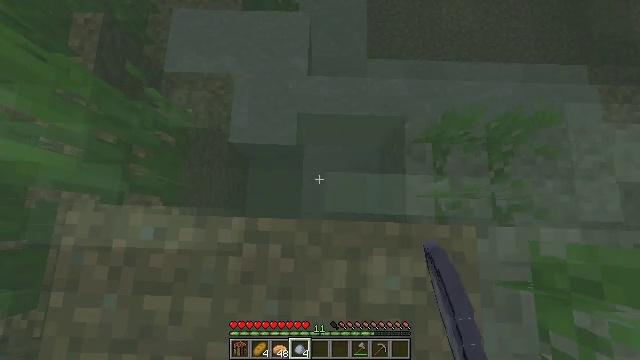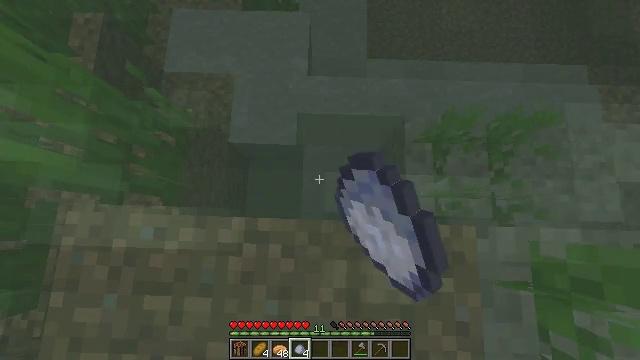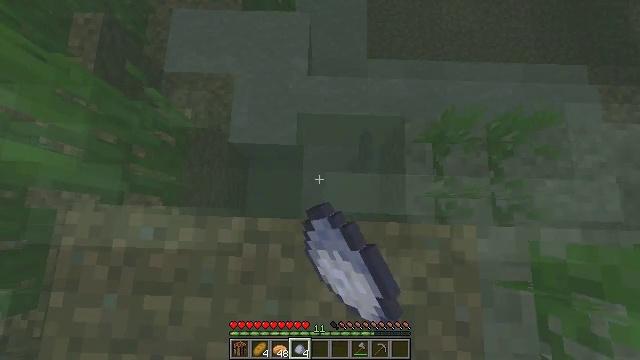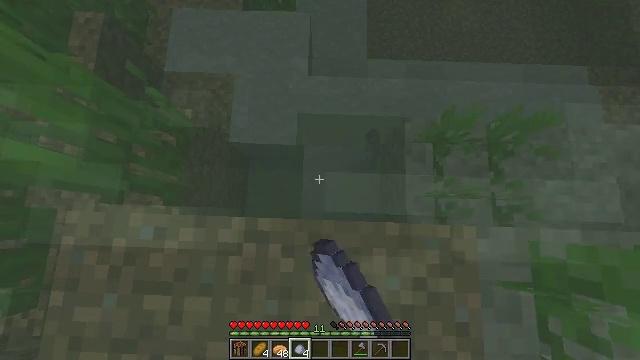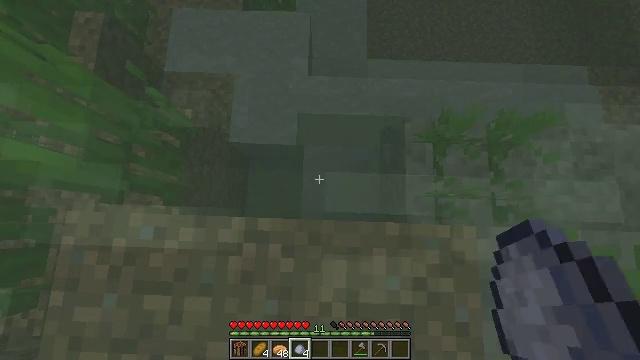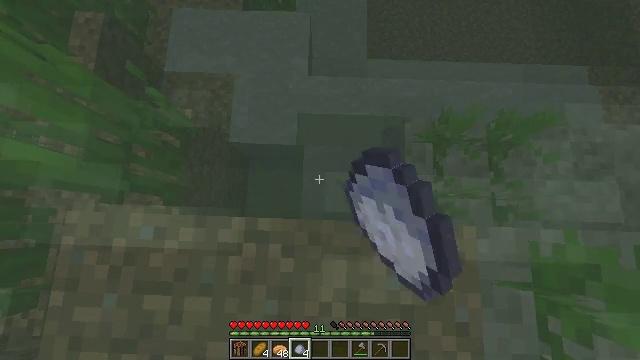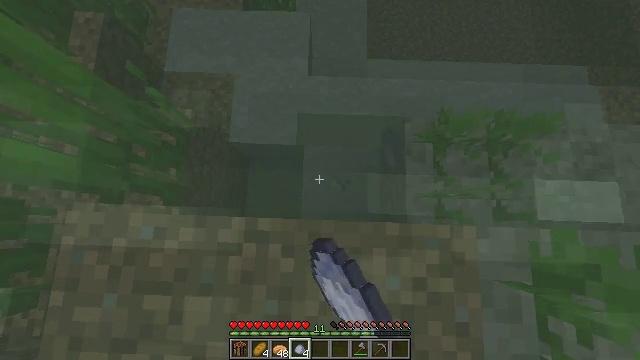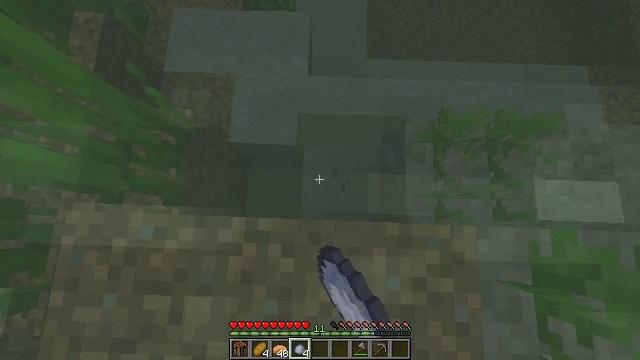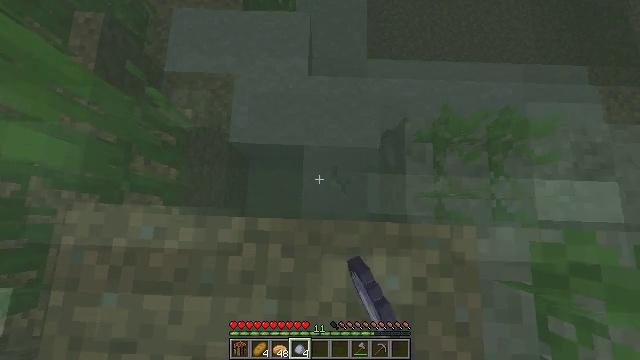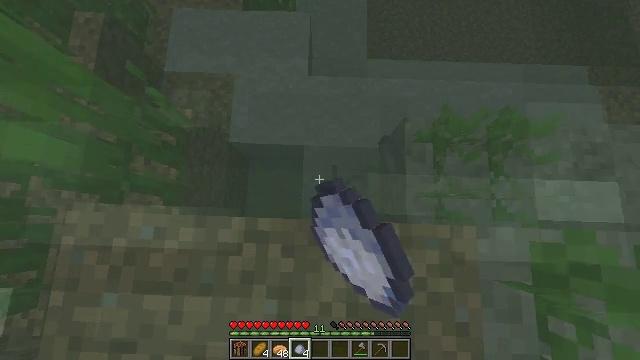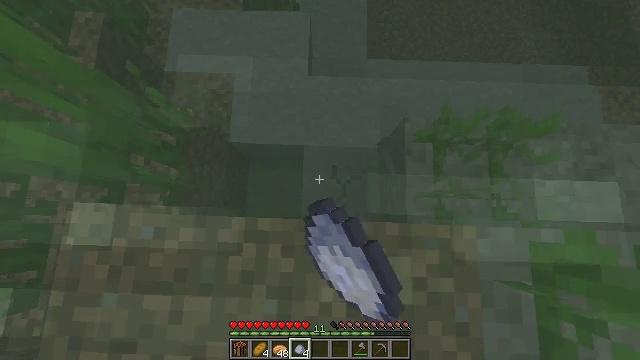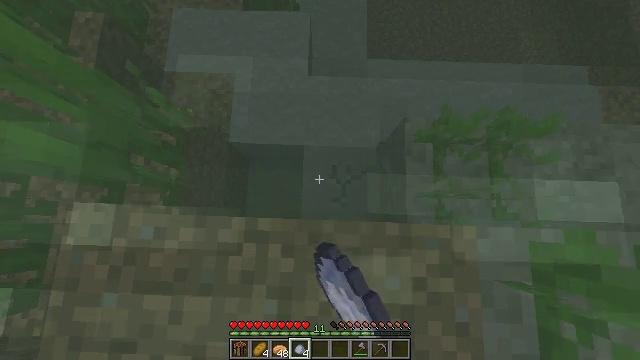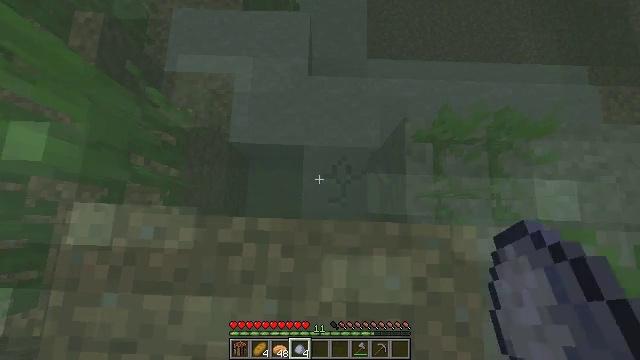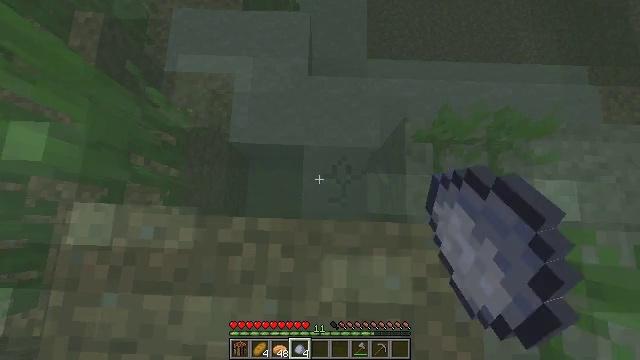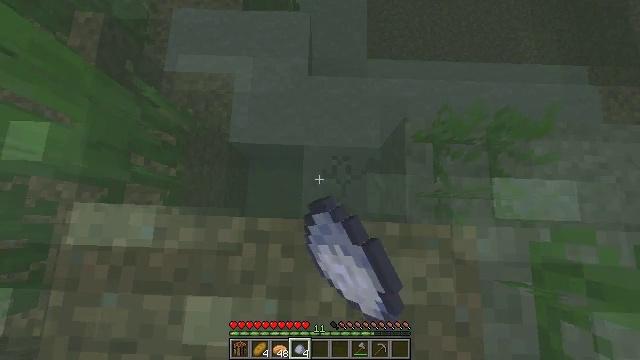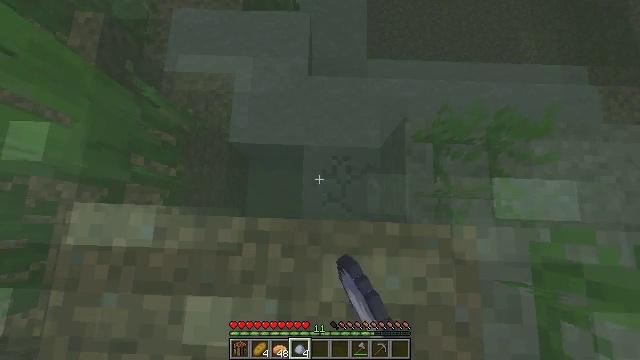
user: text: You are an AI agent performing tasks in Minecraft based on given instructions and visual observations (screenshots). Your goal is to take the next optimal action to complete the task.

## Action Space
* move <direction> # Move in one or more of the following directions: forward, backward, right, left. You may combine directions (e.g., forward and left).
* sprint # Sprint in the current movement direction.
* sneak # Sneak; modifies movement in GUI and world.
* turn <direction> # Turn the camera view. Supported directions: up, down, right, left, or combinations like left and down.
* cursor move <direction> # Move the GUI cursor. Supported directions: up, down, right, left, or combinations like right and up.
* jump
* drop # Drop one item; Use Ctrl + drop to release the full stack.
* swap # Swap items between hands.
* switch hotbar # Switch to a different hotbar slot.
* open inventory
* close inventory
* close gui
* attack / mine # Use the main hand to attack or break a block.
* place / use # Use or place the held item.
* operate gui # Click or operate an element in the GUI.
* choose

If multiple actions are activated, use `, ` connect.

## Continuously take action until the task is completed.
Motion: motion action
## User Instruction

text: Collect clay by holding down the left mouse button.
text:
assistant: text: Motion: sneak, attack / mine
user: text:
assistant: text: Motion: sneak, attack / mine
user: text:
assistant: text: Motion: sneak, attack / mine
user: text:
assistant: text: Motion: sneak, attack / mine
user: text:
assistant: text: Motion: sneak, attack / mine
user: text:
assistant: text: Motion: sneak, attack / mine
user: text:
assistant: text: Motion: sneak, attack / mine
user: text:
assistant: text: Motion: sneak, attack / mine
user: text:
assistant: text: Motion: sneak, attack / mine
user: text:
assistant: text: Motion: sneak, attack / mine
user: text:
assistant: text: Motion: sneak, attack / mine
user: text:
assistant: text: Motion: sneak, attack / mine
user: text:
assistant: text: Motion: sneak, attack / mine
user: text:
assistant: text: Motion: sneak, attack / mine
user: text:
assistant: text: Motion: sneak, attack / mine
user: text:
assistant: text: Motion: sneak, attack / mine
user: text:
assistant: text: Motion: sneak, attack / mine
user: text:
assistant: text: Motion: sneak, attack / mine
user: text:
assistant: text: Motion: sneak, attack / mine
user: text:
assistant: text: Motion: sneak, attack / mine
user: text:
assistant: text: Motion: sneak, attack / mine
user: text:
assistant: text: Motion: sneak, attack / mine
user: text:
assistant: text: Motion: sneak, attack / mine
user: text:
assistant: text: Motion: sneak, attack / mine
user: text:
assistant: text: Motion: sneak, attack / mine
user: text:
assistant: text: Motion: sneak, attack / mine
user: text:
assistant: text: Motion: sneak, attack / mine
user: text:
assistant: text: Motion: sneak, attack / mine
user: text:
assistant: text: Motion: sneak, attack / mine
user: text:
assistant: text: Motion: sneak, attack / mine